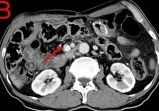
CECT after immunotherapy combined with chemotherapy. (A, B) Tumor condition after six cycles of gemcitabine + S-1 + Tislelizumab in May 2023.
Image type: radiology (ct)